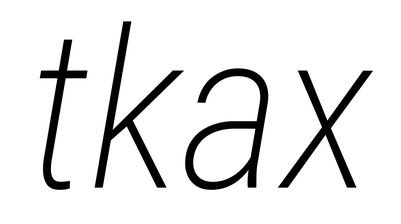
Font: Roboto-Italic_Condensed_ExtraLight_Italic